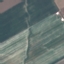
Label: AnnualCrop